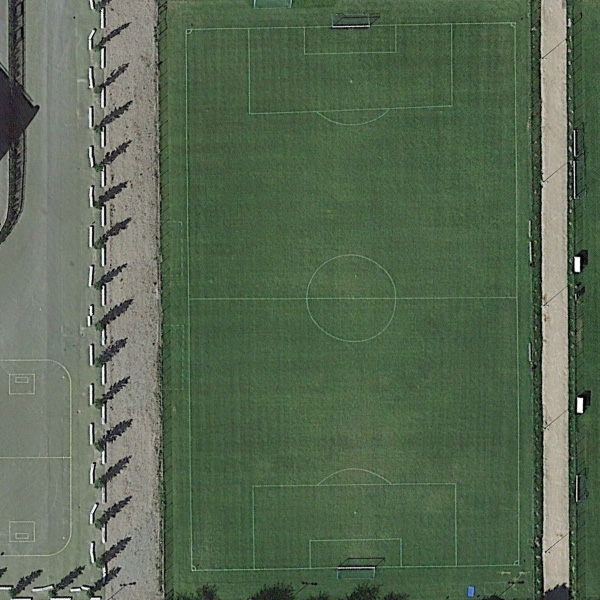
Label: Playground